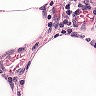
Metastatic tissue present: no